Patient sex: M
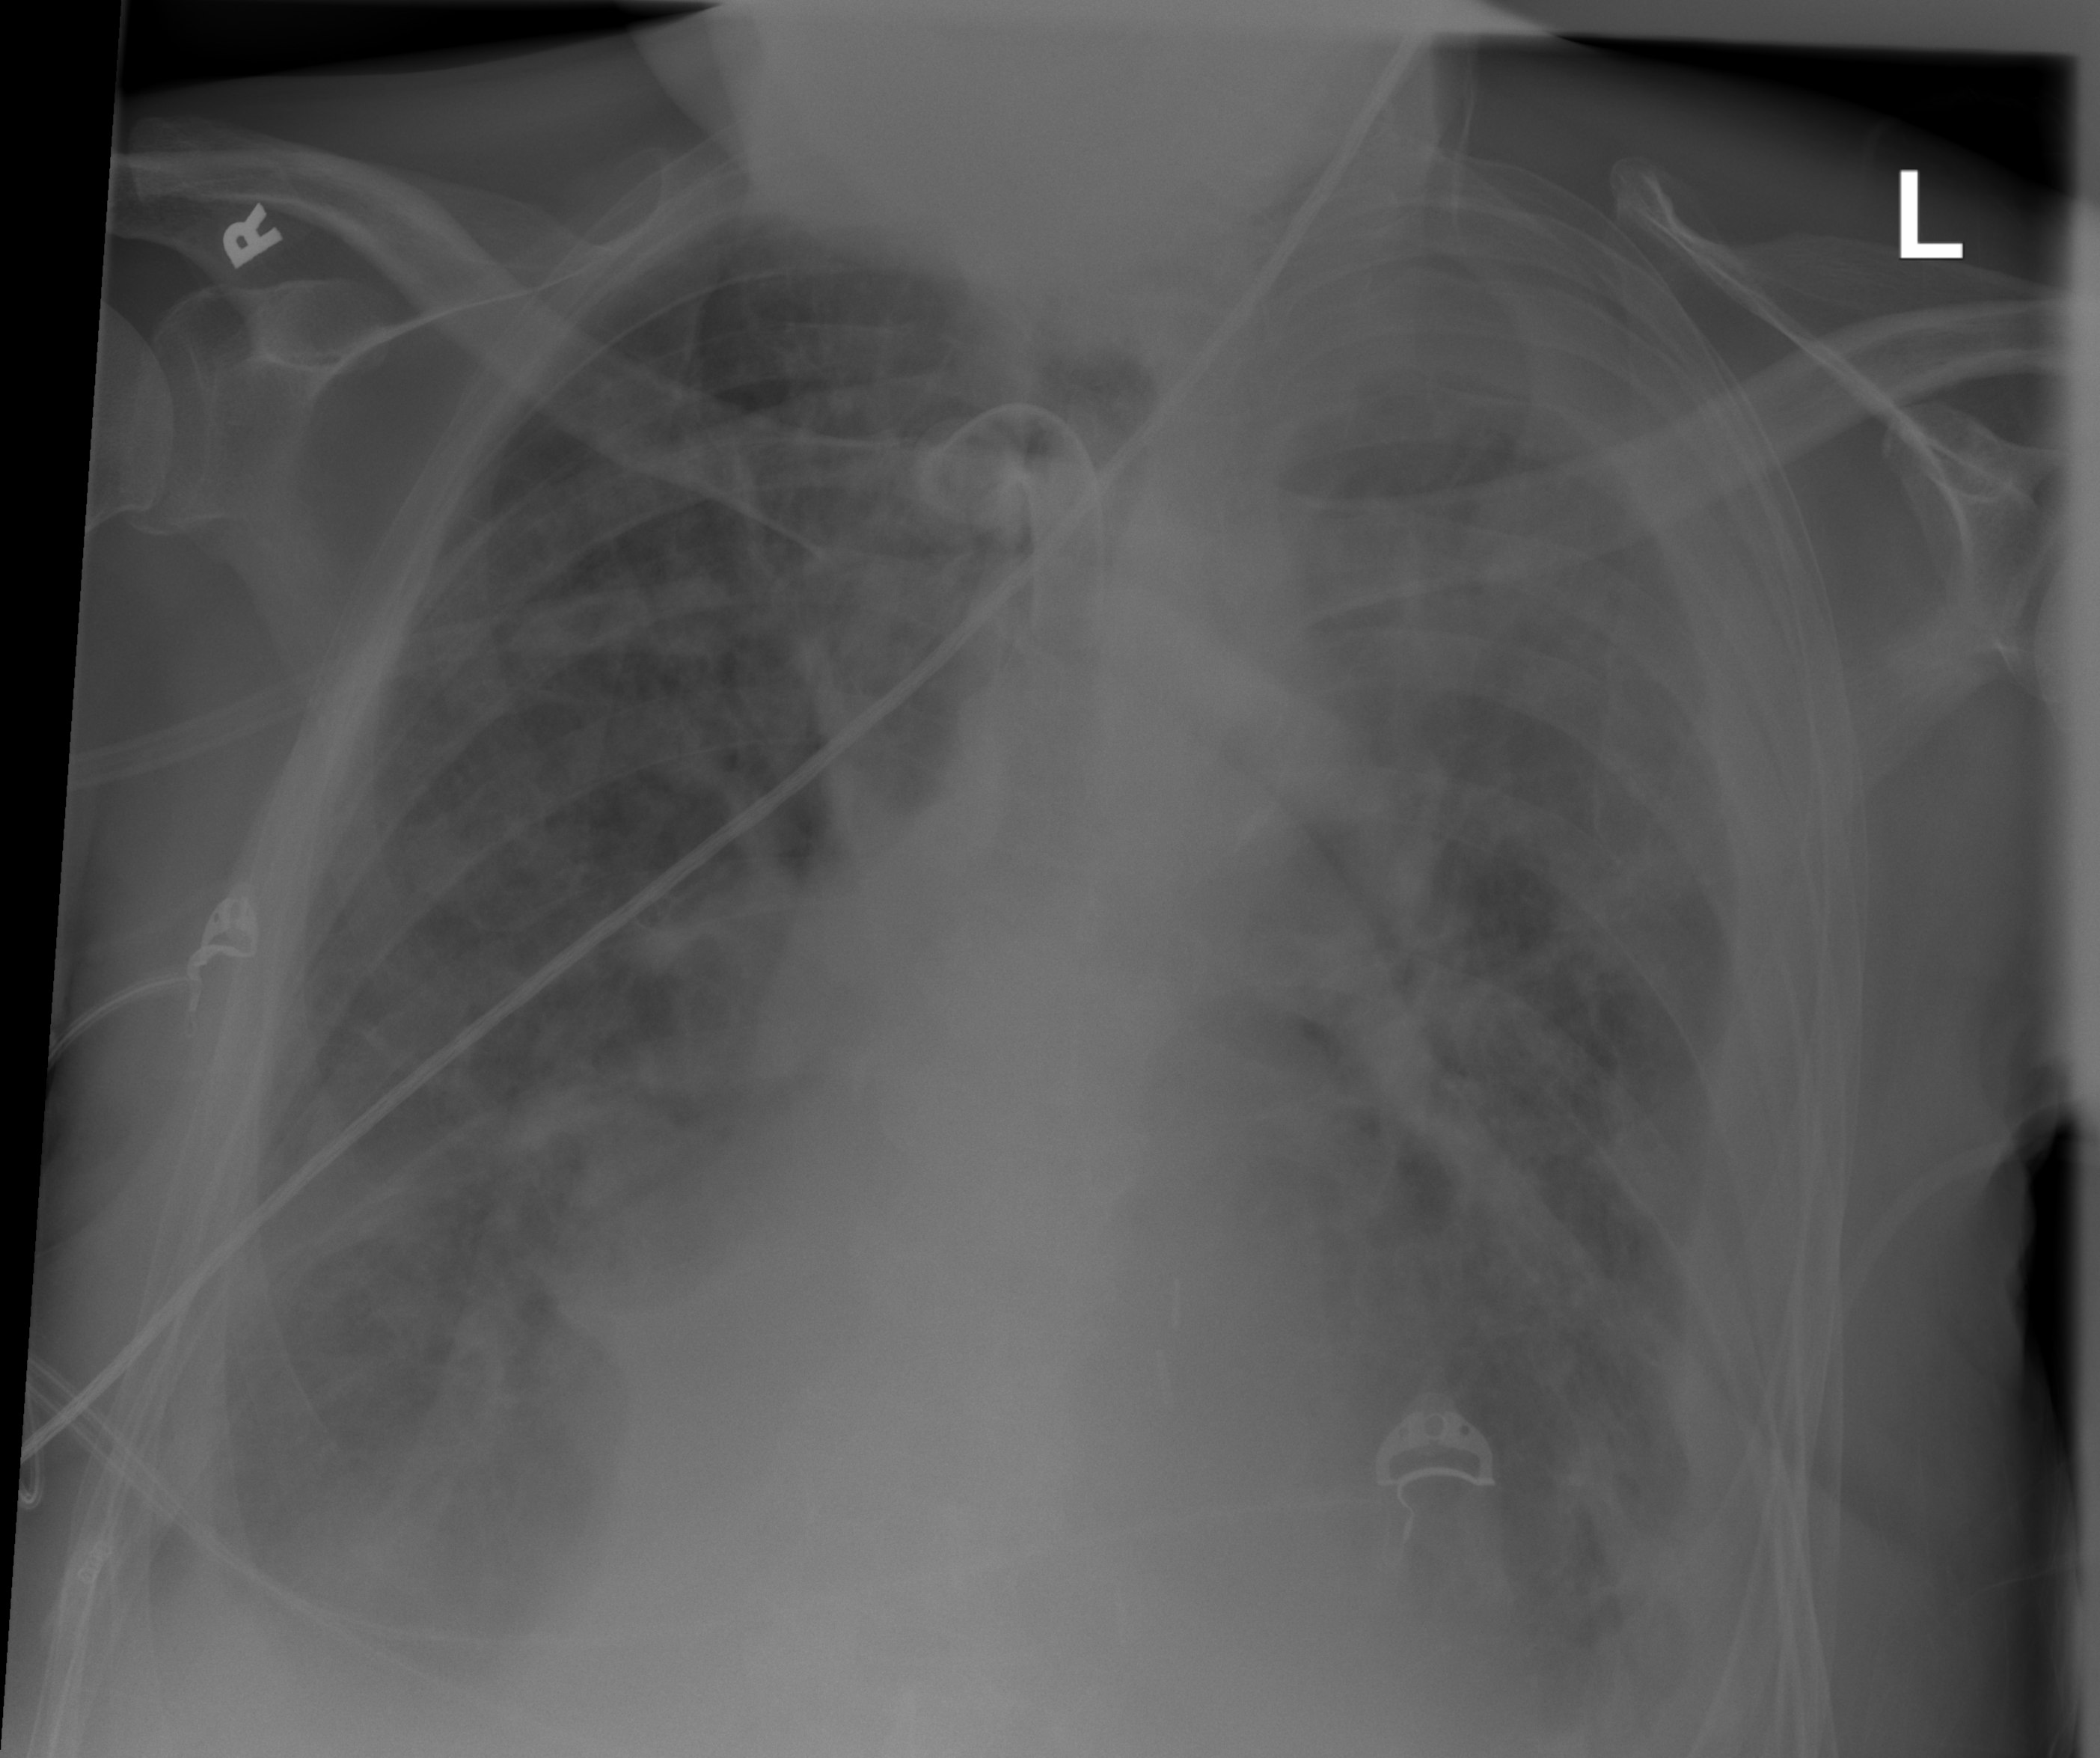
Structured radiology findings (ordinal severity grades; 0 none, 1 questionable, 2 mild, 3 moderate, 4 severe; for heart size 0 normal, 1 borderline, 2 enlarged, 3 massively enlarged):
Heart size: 0
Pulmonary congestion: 2
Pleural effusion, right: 2
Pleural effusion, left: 2
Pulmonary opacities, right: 3
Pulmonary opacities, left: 3
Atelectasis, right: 2
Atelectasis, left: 2